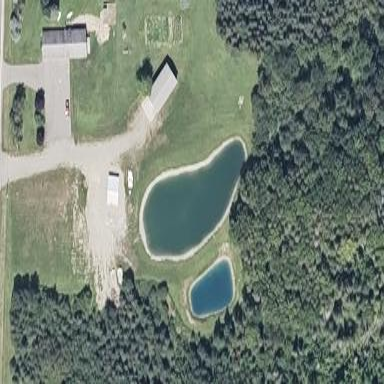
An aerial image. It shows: Pond surrounded by natural water.